Question: Hi I'm trying to animate a background image using jQuery, I tried following <URL>, however I've had no luck with my test page, I see the blue Facebook icon, but on mouse over it does not animate upwards to reveal the gray logo. Please help! Thanks, I'm a jQuery noob.
<URL>
The Facebook icon should animation upwards, the full image below:

'''
<style>
#facebook_icon li {
padding: 0;
width: 120px;
height: 119px;
list-style: none;
background: red;
background:url('img/fb_120x238.png') repeat 0 0;
}
</style>
'''
'''
<ul id="facebook_icon">
<li><a href="#"><div class="box"></div></a></li>
</ul>
'''
'''
<script src="http://ajax.googleapis.com/ajax/libs/jquery/1.8.2/jquery.min.js"></script>
<script type="text/javascript" src="js/jquery.bgpos.js"></script>
<script>
(function() {
$('#facebook_icon li')
.css( {backgroundPosition: "0 0"} )
.mouseover(function(){
$(this).stop().animate(
{backgroundPosition:"(0 -119px)"},
{duration:500})
})
.mouseout(function(){
$(this).stop().animate(
{backgroundPosition:"(0 0)"},
{duration:500})
})
})();
</script>
'''
'''
#facebook_icon li {
padding: 0;
width: 120px;
height: 119px;
list-style: none;
background: red;
background:url('img/fb_120x238.png') repeat 0 0;
-moz-transition: background-position 1s;
-webkit-transition: background-position 1s;
-o-transition: background-position 1s;
transition: background-position 1s;
background-position: 0 0;
}
#facebook_icon li:hover{
background-position: 0 -119px;
}
.box {
width: 120px;
height: 119px;
}
'''
(Added empty div box to have something to click on)
'''
<ul id="facebook_icon">
<li><a href="#"><div class="box"></div></a></li>
</ul>
'''
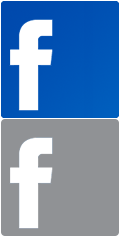
Answer: A simple solution should be using the css3 transition.
You can do something like this:
In Your CSS
'''
#facebook_icon li{
-moz-transition: background-position 1s;
-webkit-transition: background-position 1s;
-o-transition: background-position 1s;
transition: background-position 1s;
background-position: 0 0;
}
#facebook_icon li:hover{
background-position: 0 -119px;
}
'''